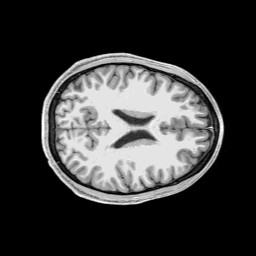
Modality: T1w
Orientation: axial